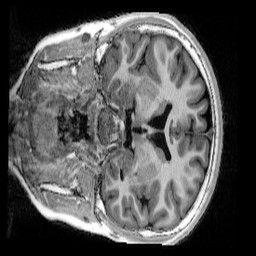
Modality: UNIT1_denoised
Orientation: coronal
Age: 11
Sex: male
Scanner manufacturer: siemens
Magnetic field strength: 3 T
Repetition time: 4 s
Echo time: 0.00303 s